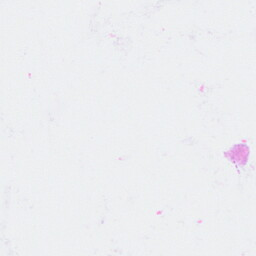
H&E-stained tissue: Breast